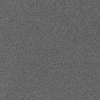
Atmospheric dust classification: dusty